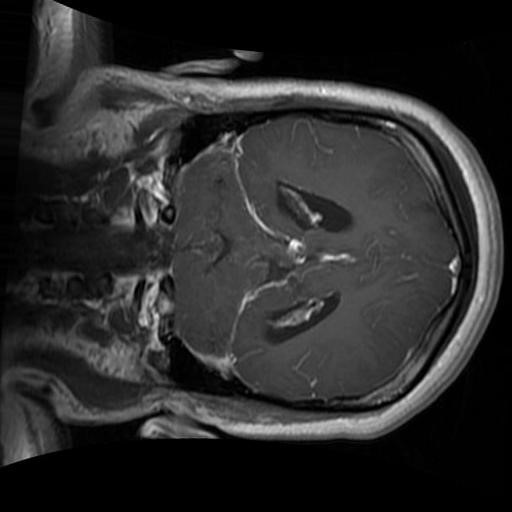
Label: brain_glioma